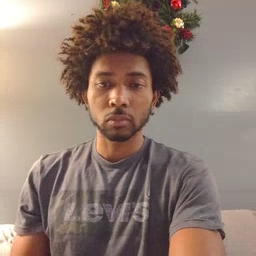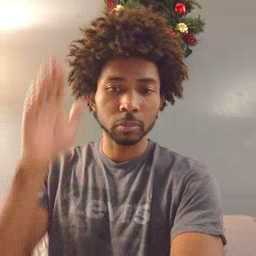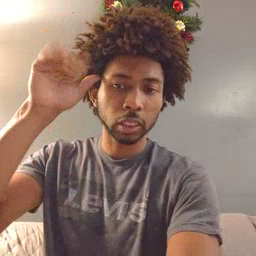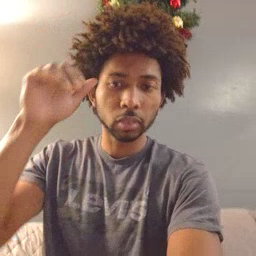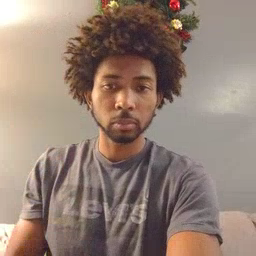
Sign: donkey